Question: How much can one earn per referral?
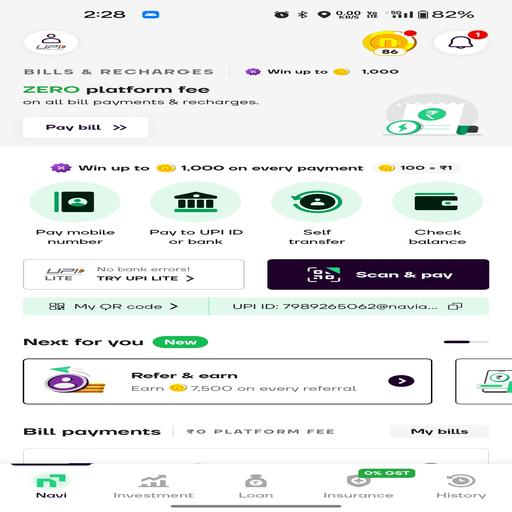
Answer: Earn Â¹500